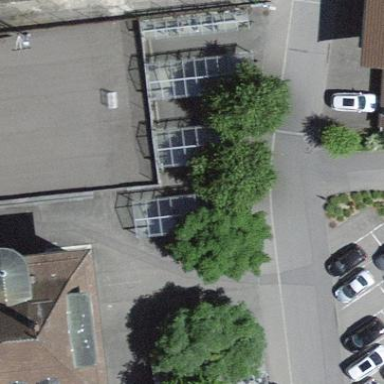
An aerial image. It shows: Bicycle parking area with stands available.